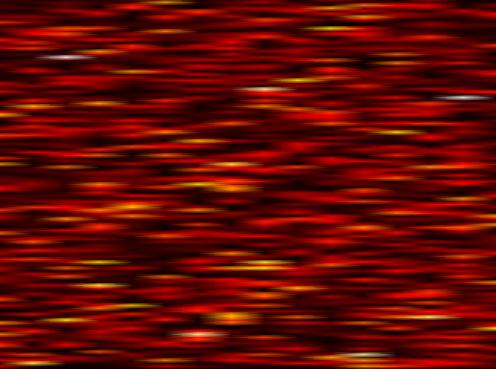
Label: WOLA